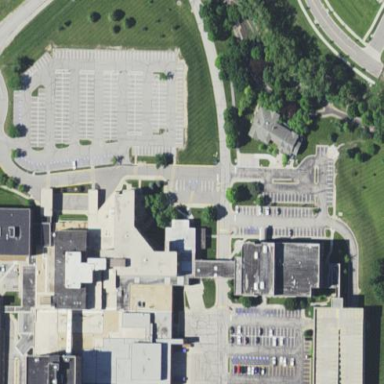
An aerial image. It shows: Hospital building.